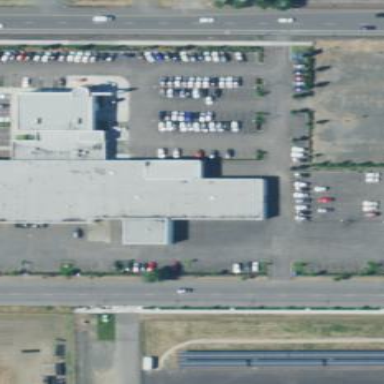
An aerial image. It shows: Building that houses car shop.